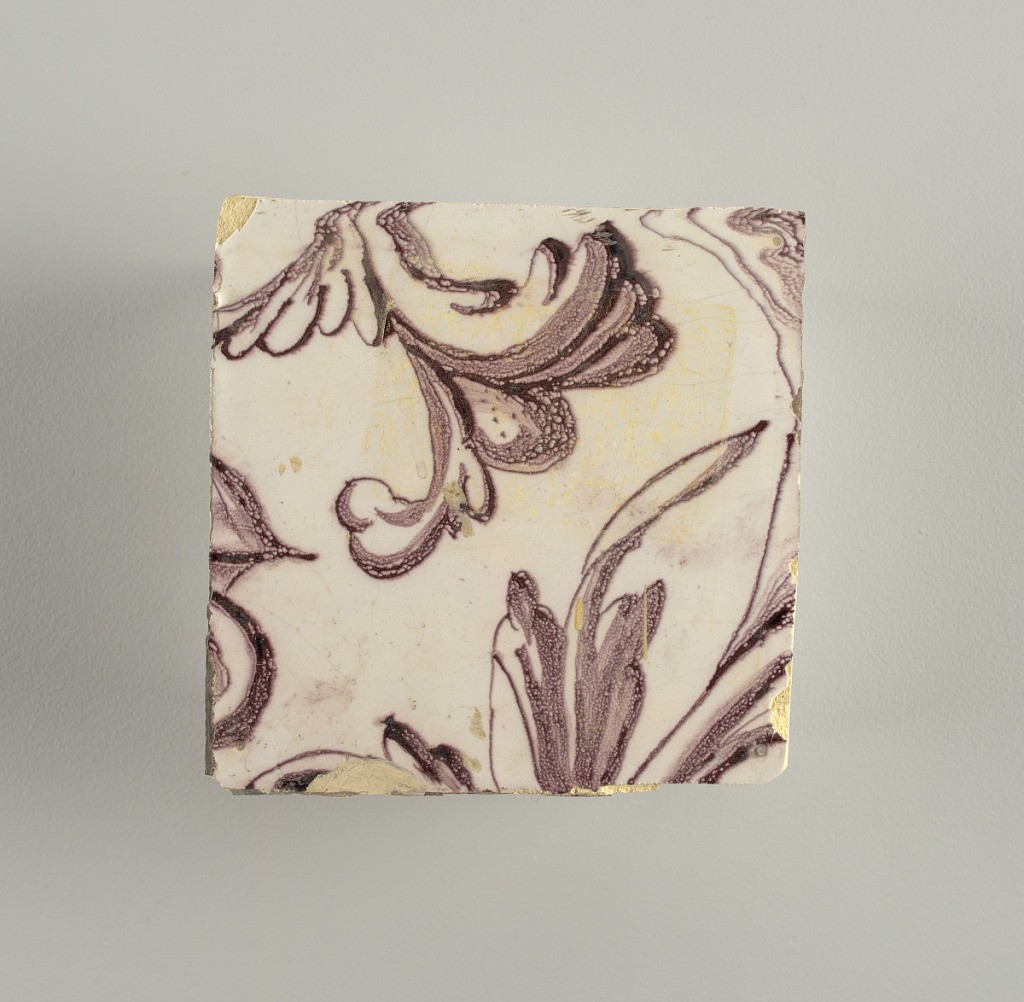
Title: Tile wall facing
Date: ca. 1725
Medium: Tin-glazed earthenware, underglaze
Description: Horizontal rectangle.  Thirty tiles wide and twenty-three tiles high with opening for fireplace eleven tiles wide and ten high.  Foliage arabesques disposed about three vertical axes from which are emphazised by urns at center and right, and at left by the figure of a standing woman carrying an infant on her arm and accompanied by two children.